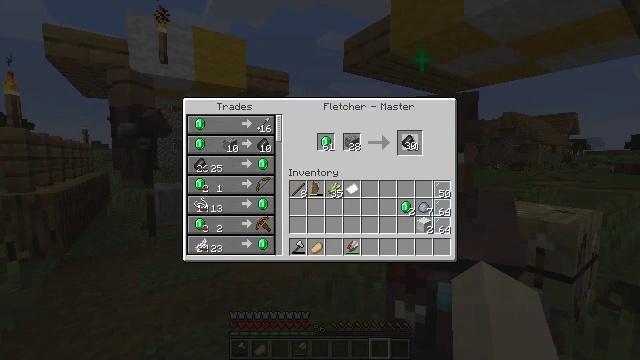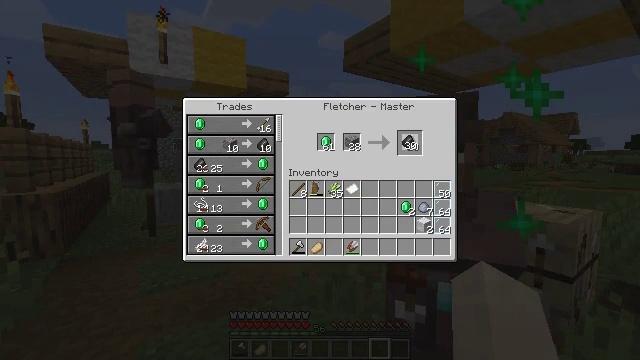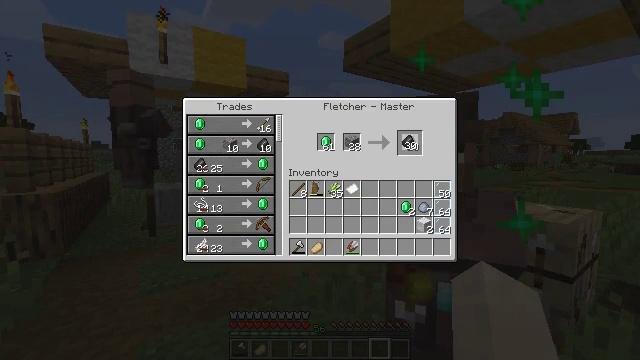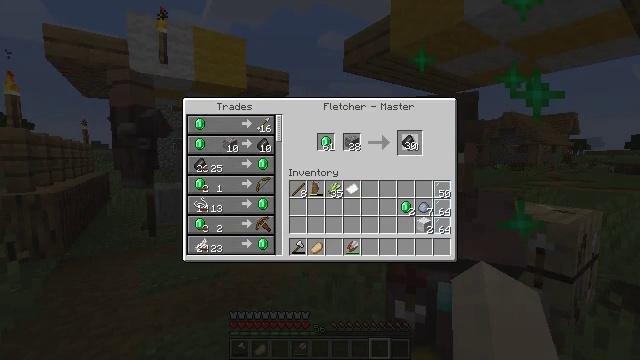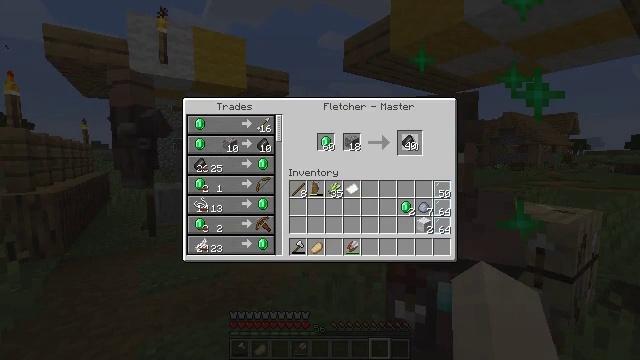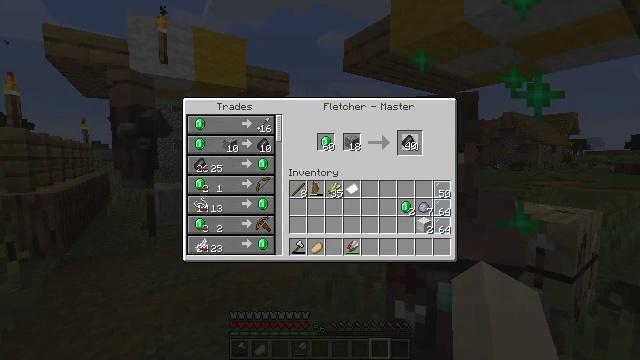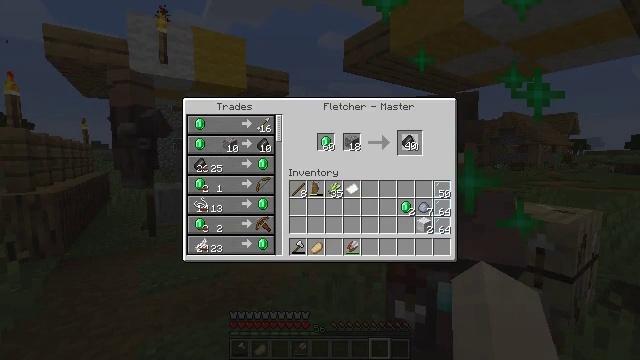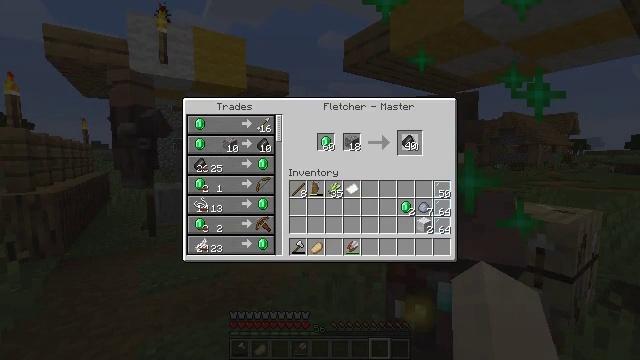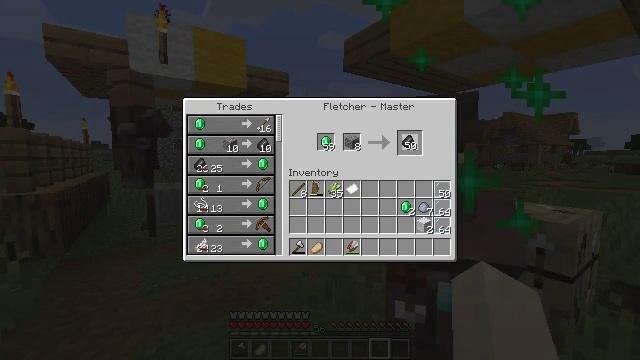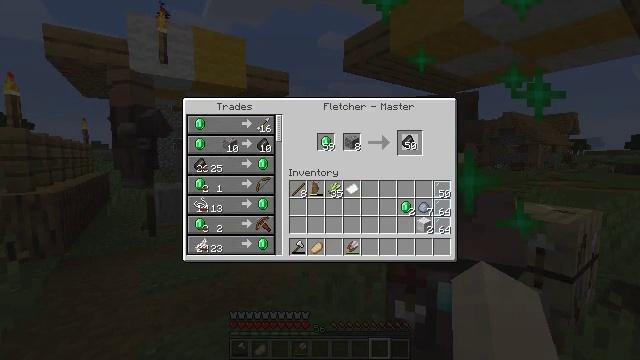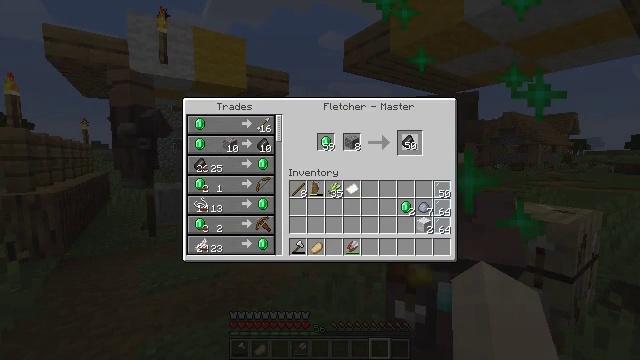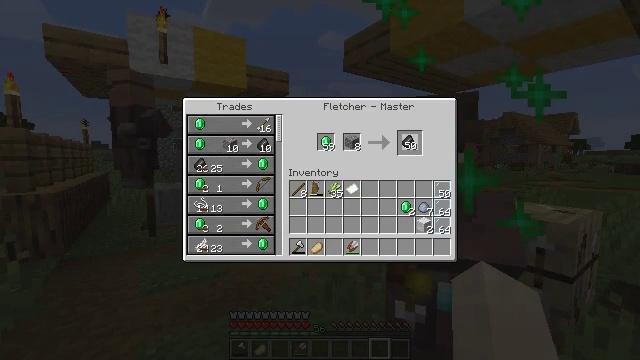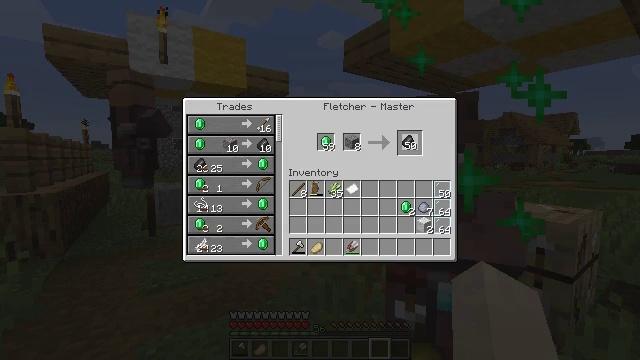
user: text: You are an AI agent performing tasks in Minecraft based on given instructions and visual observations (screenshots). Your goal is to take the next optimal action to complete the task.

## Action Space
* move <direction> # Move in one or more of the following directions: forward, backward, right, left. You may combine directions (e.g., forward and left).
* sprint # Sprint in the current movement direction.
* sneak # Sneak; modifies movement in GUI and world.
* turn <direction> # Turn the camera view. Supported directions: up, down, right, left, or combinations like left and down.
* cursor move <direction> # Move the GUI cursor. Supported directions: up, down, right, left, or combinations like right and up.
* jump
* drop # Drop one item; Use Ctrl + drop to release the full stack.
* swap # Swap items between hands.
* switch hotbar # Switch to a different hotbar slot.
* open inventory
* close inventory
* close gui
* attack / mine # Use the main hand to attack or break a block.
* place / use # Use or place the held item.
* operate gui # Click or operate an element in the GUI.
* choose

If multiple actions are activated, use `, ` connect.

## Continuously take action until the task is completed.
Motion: motion action
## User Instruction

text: Obtain flint with crafting.
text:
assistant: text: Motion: operate gui
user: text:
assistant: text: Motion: operate gui
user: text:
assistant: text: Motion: operate gui
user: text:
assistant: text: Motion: no_op
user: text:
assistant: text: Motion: no_op
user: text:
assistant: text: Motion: operate gui
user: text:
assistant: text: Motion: operate gui
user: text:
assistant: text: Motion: no_op
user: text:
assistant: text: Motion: operate gui
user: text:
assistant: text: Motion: operate gui
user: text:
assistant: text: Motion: operate gui
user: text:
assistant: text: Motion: no_op
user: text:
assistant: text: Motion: no_op